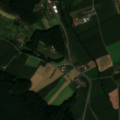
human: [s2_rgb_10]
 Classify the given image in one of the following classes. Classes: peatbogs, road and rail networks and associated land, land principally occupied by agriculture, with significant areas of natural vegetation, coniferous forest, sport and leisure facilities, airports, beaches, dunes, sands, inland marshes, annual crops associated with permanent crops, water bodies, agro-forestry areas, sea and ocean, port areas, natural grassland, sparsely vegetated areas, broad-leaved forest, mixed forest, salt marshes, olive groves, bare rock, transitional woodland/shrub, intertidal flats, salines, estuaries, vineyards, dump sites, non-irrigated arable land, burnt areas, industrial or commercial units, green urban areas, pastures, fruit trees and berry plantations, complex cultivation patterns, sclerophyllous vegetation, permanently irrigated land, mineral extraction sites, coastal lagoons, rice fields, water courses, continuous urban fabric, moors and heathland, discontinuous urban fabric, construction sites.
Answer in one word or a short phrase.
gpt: discontinuous urban fabric, non-irrigated arable land, land principally occupied by agriculture, with significant areas of natural vegetation, broad-leaved forest